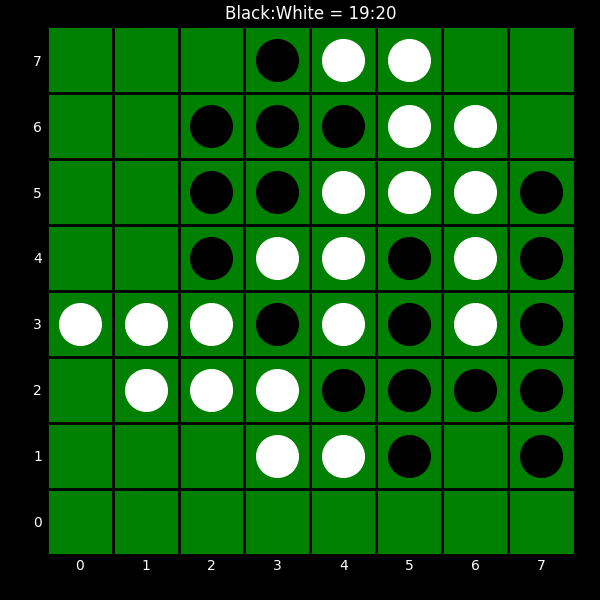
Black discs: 19
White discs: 20